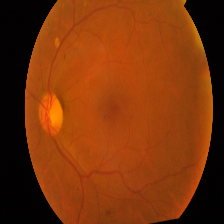
Diabetic retinopathy grade: Proliferative DR